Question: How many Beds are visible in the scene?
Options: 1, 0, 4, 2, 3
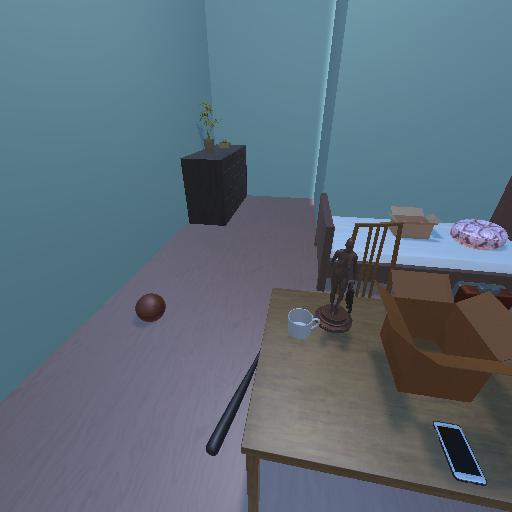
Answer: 1